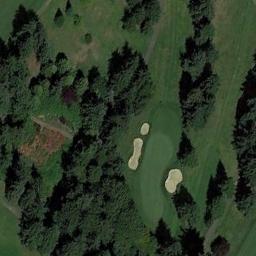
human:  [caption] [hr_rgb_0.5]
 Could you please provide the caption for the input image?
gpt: The golf course has a putting green, Some fairways, Barrier trees and sandpits .

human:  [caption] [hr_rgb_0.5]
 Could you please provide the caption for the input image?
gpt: Many trees are near the golf course .

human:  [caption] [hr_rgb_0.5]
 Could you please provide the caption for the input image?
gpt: There are a few bunkers and a few paths on the large green lawn on the golf course and many trees .

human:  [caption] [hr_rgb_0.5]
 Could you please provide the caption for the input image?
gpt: There are two parallel paths from top left to bottom right .

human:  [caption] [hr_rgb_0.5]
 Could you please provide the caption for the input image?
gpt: There are three bunkers with many green trees around on the golf course .